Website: lowes
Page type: cart
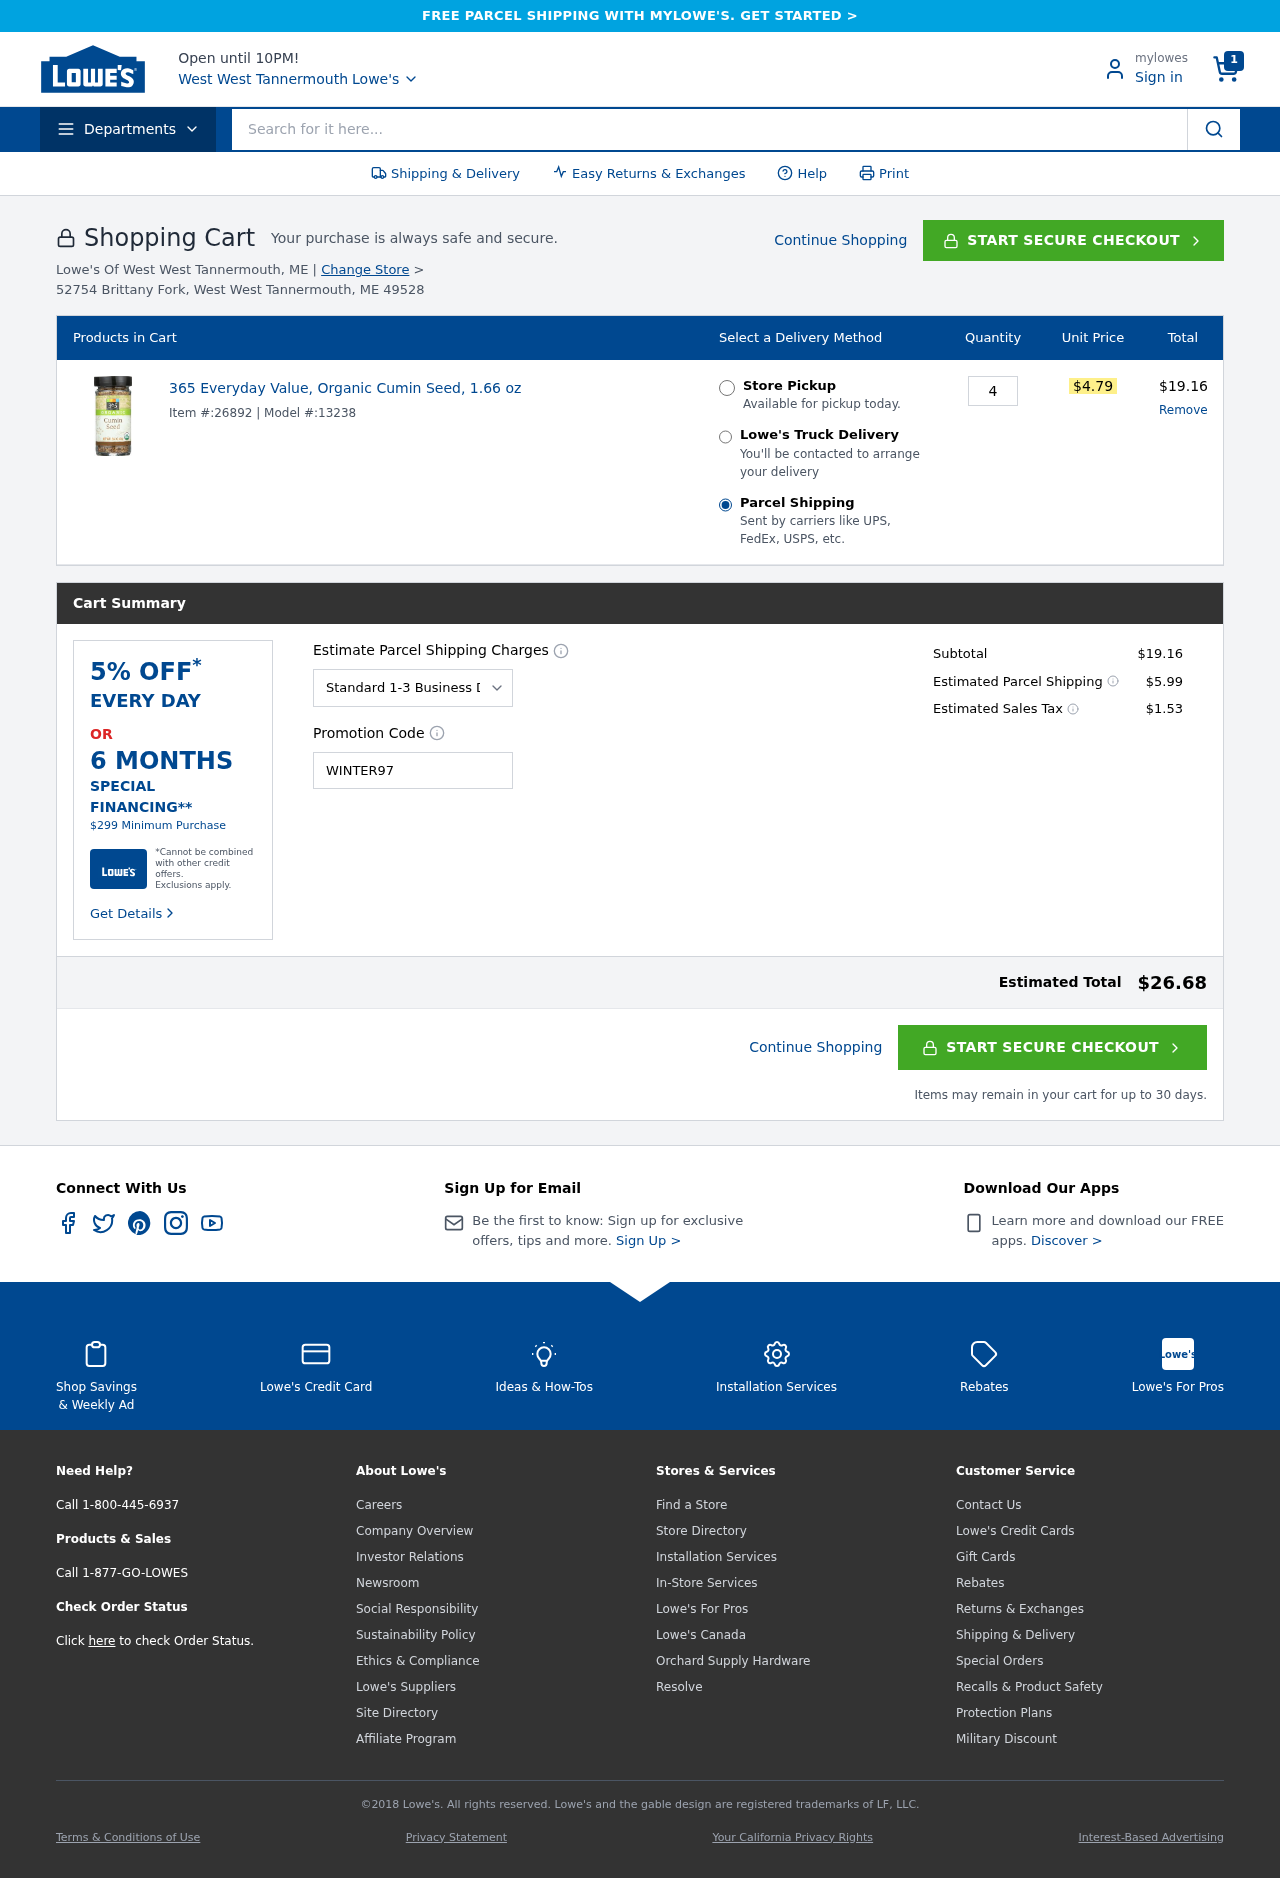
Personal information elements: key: PII_CITY
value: West Tannermouth
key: PII_CITY
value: West West Tannermouth
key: PII_POSTCODE
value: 49528
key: PII_PROMO_CODE
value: WINTER97
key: PII_STREET
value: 52754 Brittany Fork
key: PII_STATE_ABBR
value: ME
Product elements: key: PRODUCT1_NAME
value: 365 Everyday Value, Organic Cumin Seed, 1.66 oz
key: PRODUCT1_PRICE
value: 4.79
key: PRODUCT1_QUANTITY
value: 4
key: PRODUCT1_MODEL
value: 13238
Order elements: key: ORDER_NUM_ITEMS
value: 1
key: ORDER_ITEM_ID
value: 26892
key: ORDER_LINE_TOTAL
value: $19.16
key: ORDER_SUBTOTAL
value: $19.16
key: ORDER_SHIPPING_COST
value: $5.99
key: ORDER_TAX
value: $1.53
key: ORDER_TOTAL
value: $26.68
Search elements: key: HEADER_SEARCH
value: Search for it here...